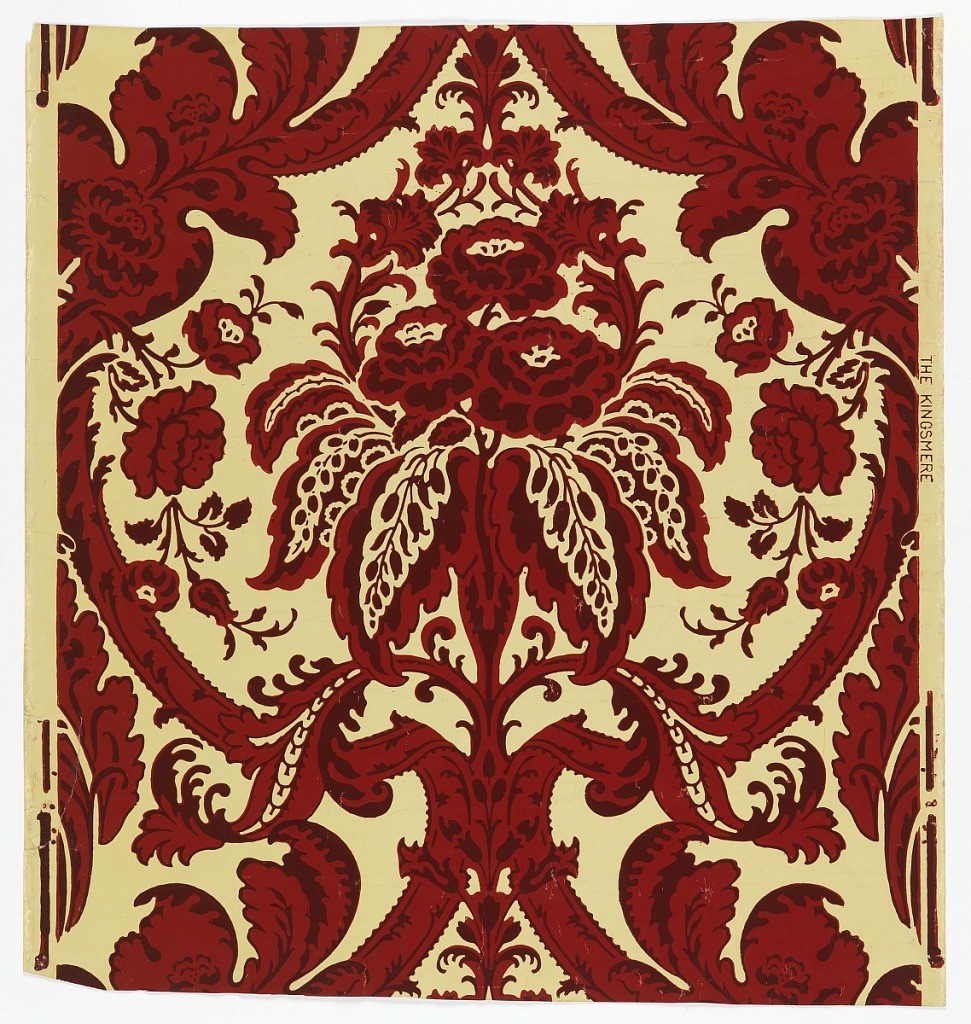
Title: The Kingsmere
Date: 1882
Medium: Block-printed on paper
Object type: Sidewall
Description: Full width giving one repeat of design of ogival framework enclosing bouquet. Printed in reds on ivory satin ground.